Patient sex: F
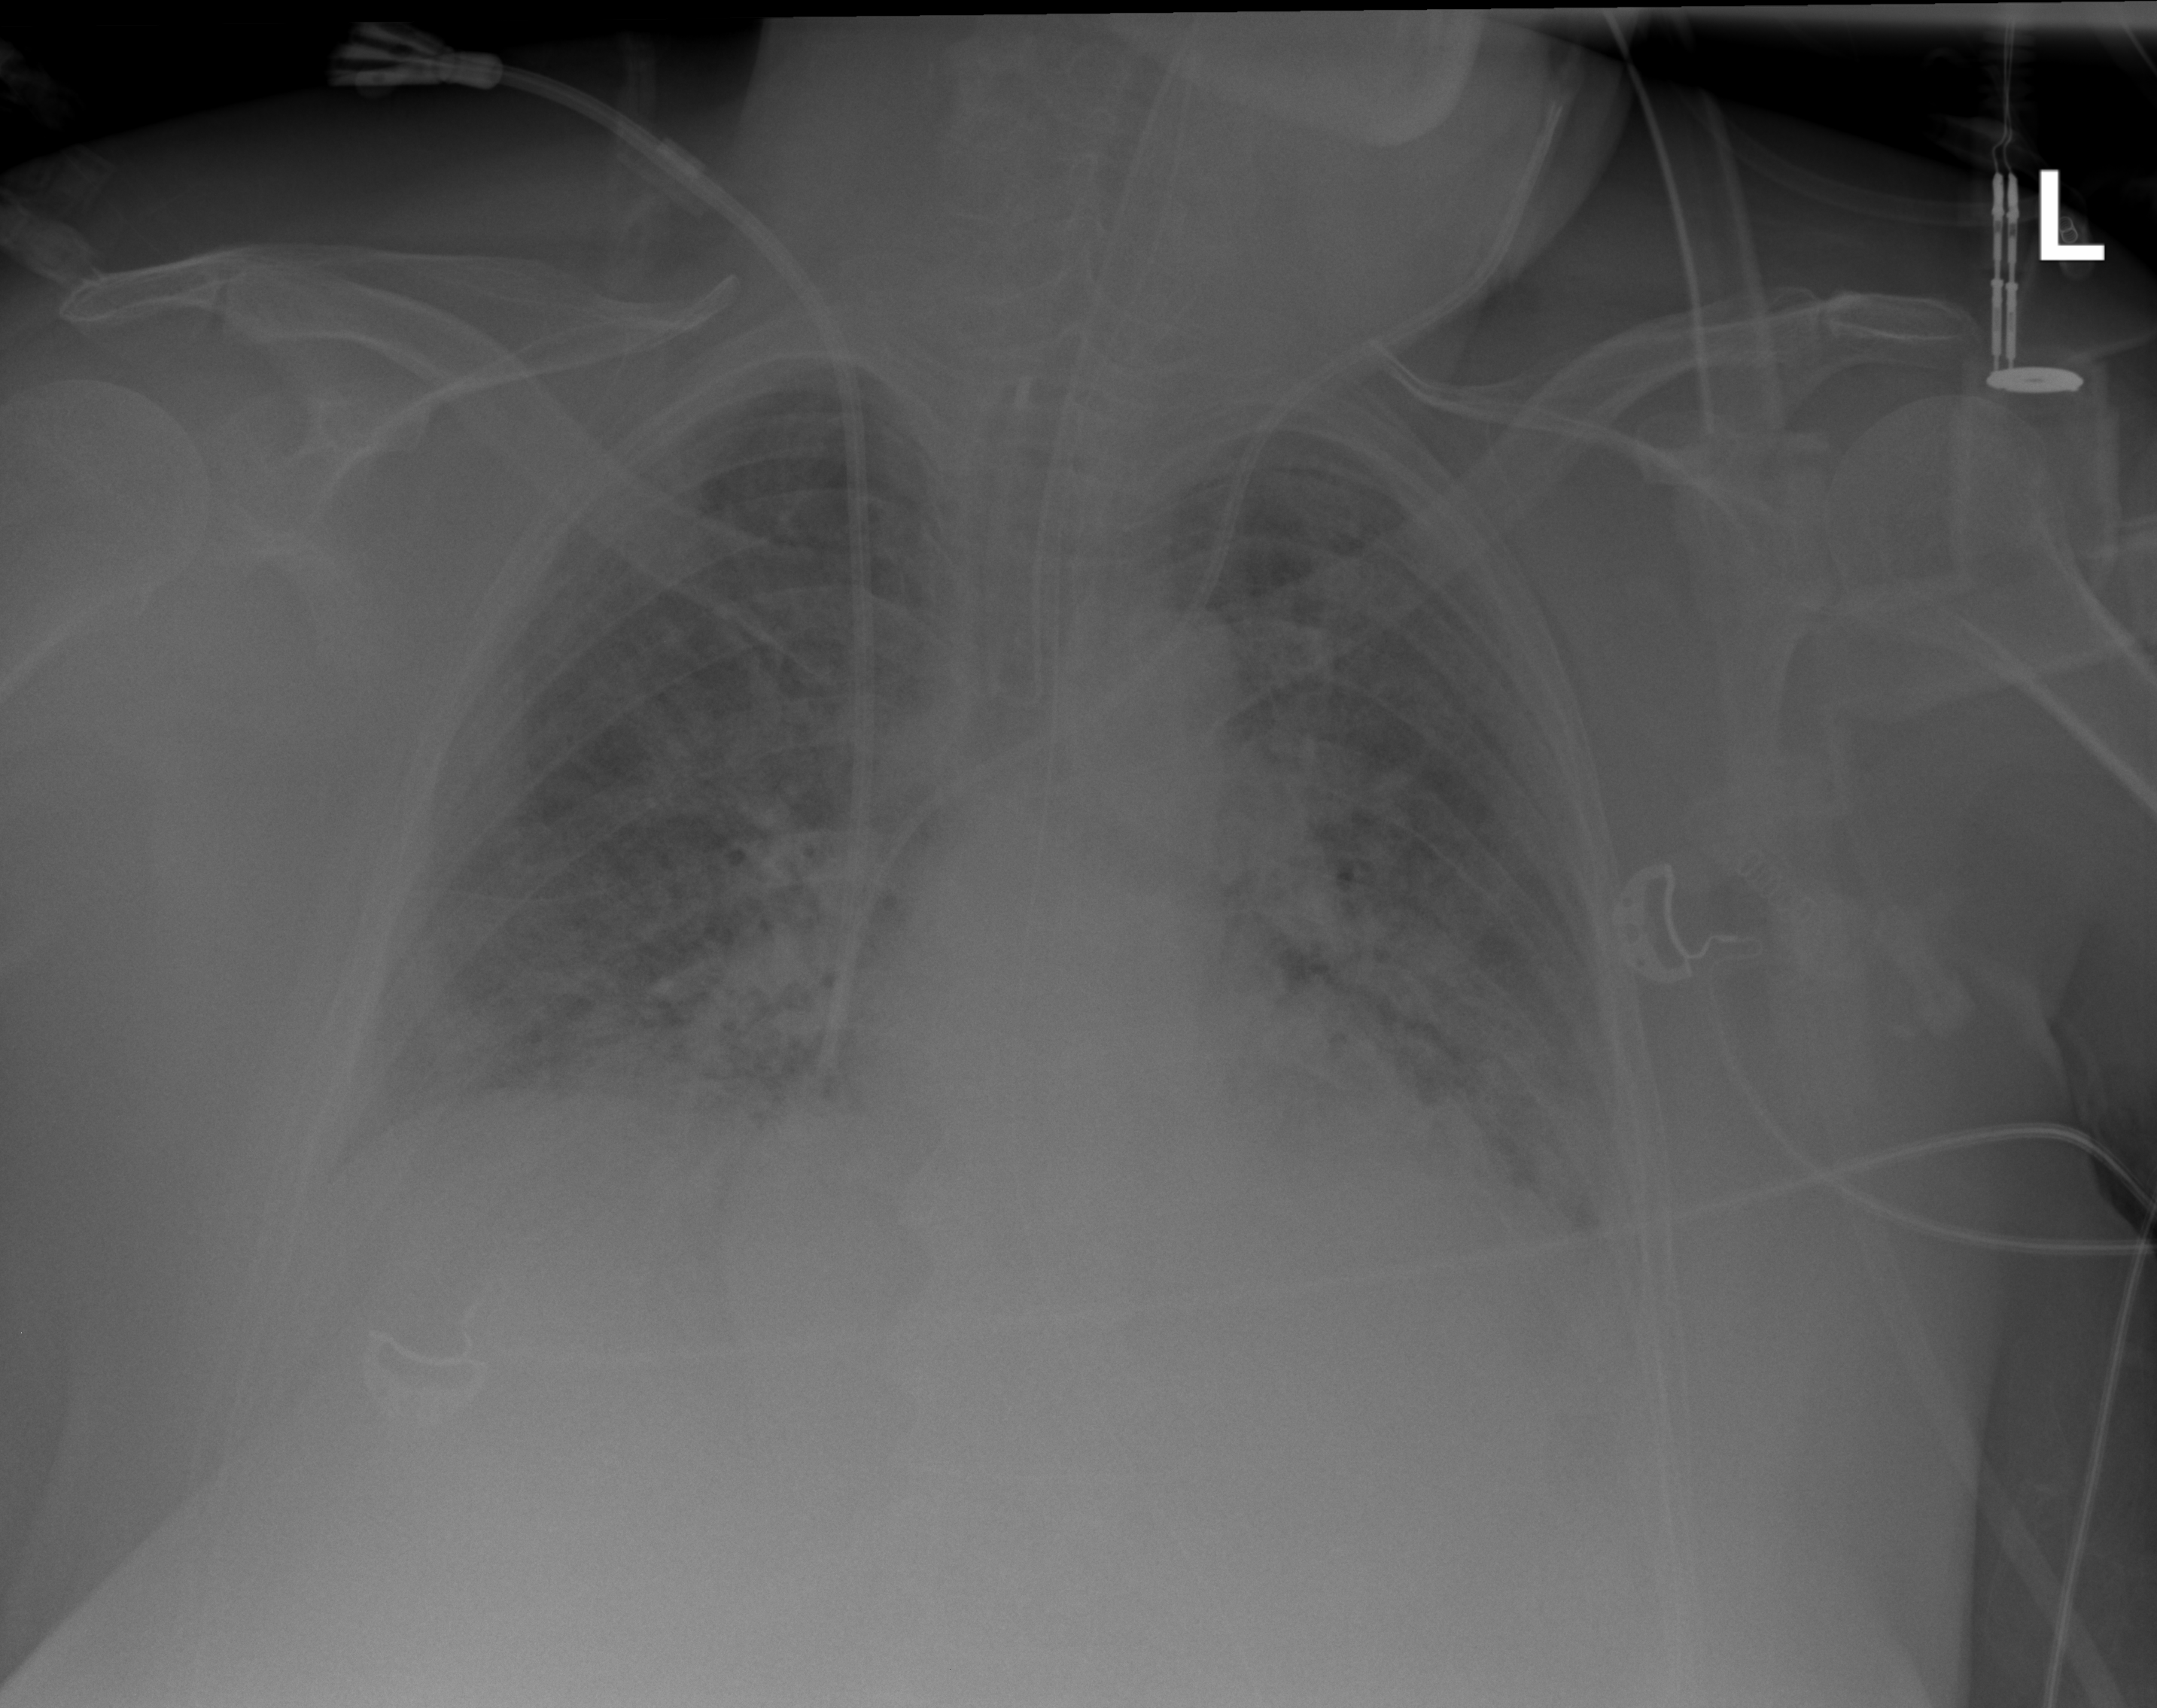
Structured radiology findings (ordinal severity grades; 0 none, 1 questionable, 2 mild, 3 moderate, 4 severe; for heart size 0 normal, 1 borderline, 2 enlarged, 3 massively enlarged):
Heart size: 2
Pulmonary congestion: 0
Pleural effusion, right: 0
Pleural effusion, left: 0
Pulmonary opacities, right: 3
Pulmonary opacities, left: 3
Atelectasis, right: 2
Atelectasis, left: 2